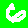
Digit: 6